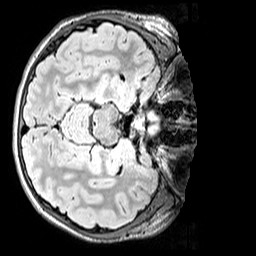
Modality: FLAIR
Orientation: axial
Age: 12
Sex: male
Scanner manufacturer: siemens
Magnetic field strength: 3 T
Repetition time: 5 s
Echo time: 0.388 s